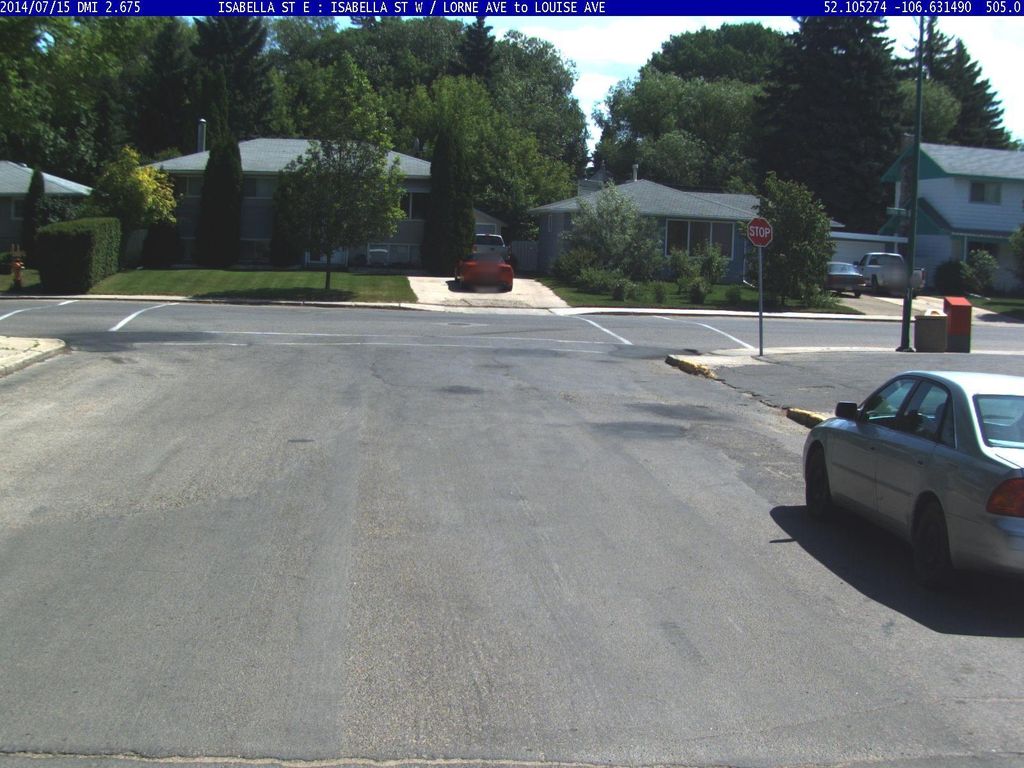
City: saskatoon